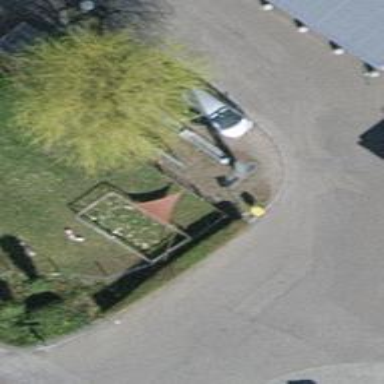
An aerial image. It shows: Bench for seating.